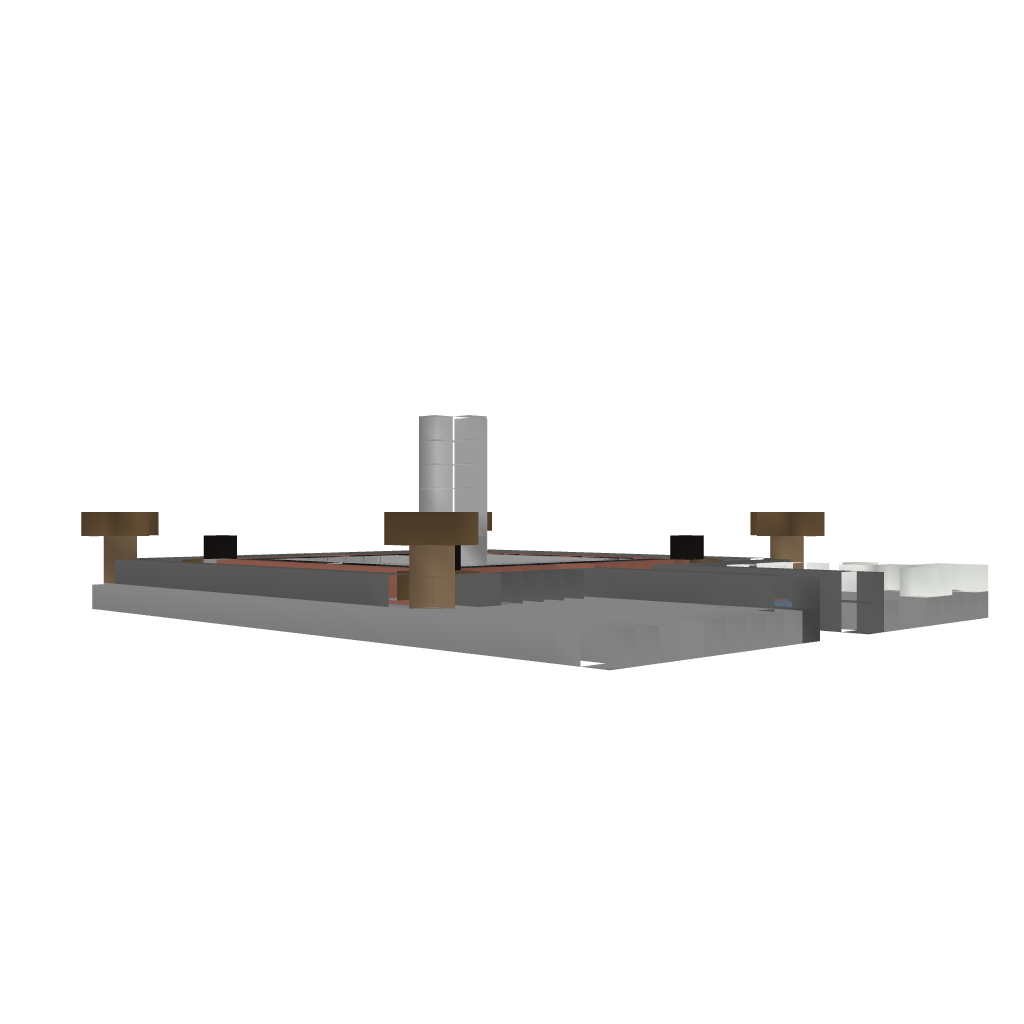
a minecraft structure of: Small Fountain